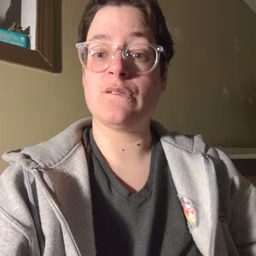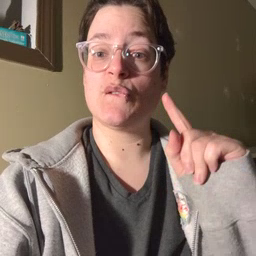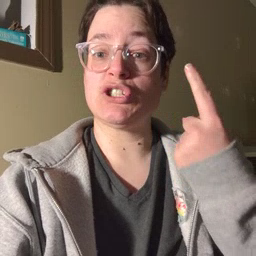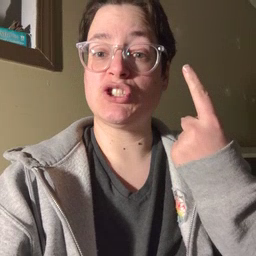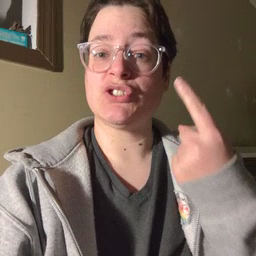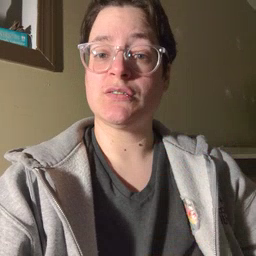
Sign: first